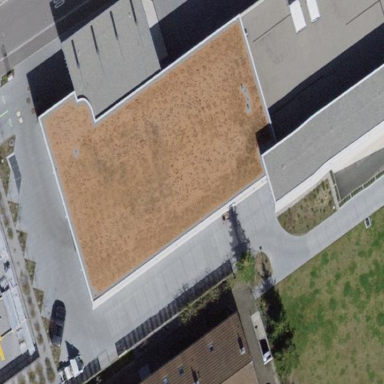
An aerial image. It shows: Car shop building.